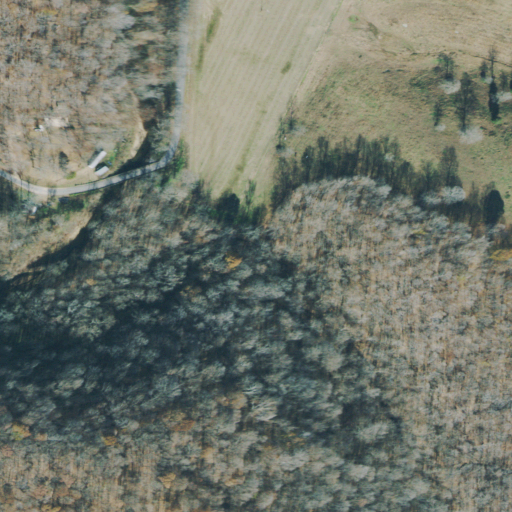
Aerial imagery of valley in Tennessee named Sugar Camp Hollow containing deciduous forest, pasture, mixed forest, open development, herbaceous wetlands, low intensity development, high intensity development, and woody wetlands